Aerial crown-view tile of a tropical tree (Barro Colorado Island, Panama), acquired 20240813:
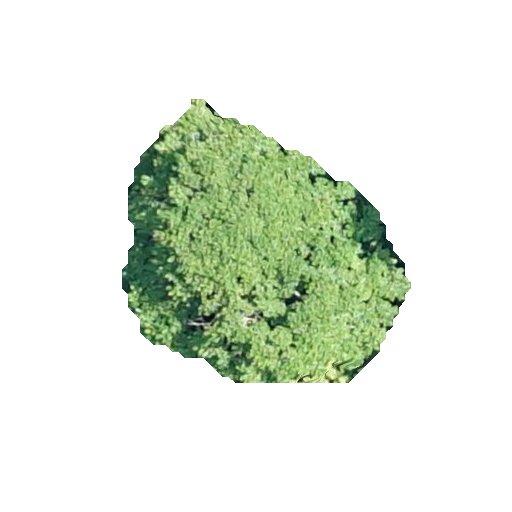
Species: Trattinnickia aspera
GBIF accepted scientific name: Trattinnickia aspera
Crown area: 86.176 m²